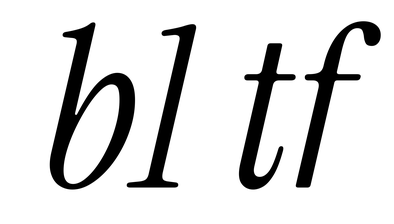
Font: InstrumentSerif-Italic